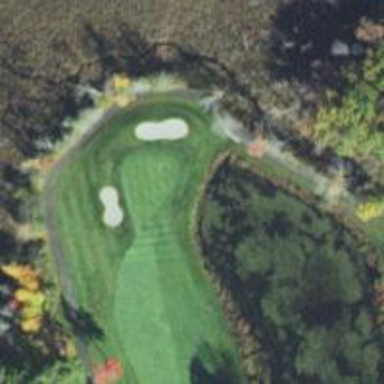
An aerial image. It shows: Pathway for golfing.